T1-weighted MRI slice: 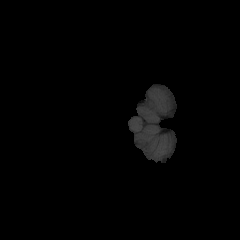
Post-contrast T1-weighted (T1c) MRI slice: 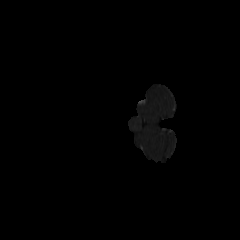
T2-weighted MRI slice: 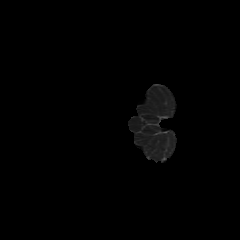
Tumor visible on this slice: no